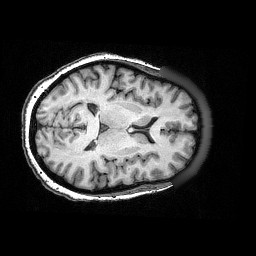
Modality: T1w
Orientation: axial
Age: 45
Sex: female
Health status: ill
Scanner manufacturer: siemens
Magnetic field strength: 3 T
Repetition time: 0.0025 s
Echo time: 0.00336 s